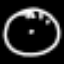
Label: clock